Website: apple-inc
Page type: customer-info-address
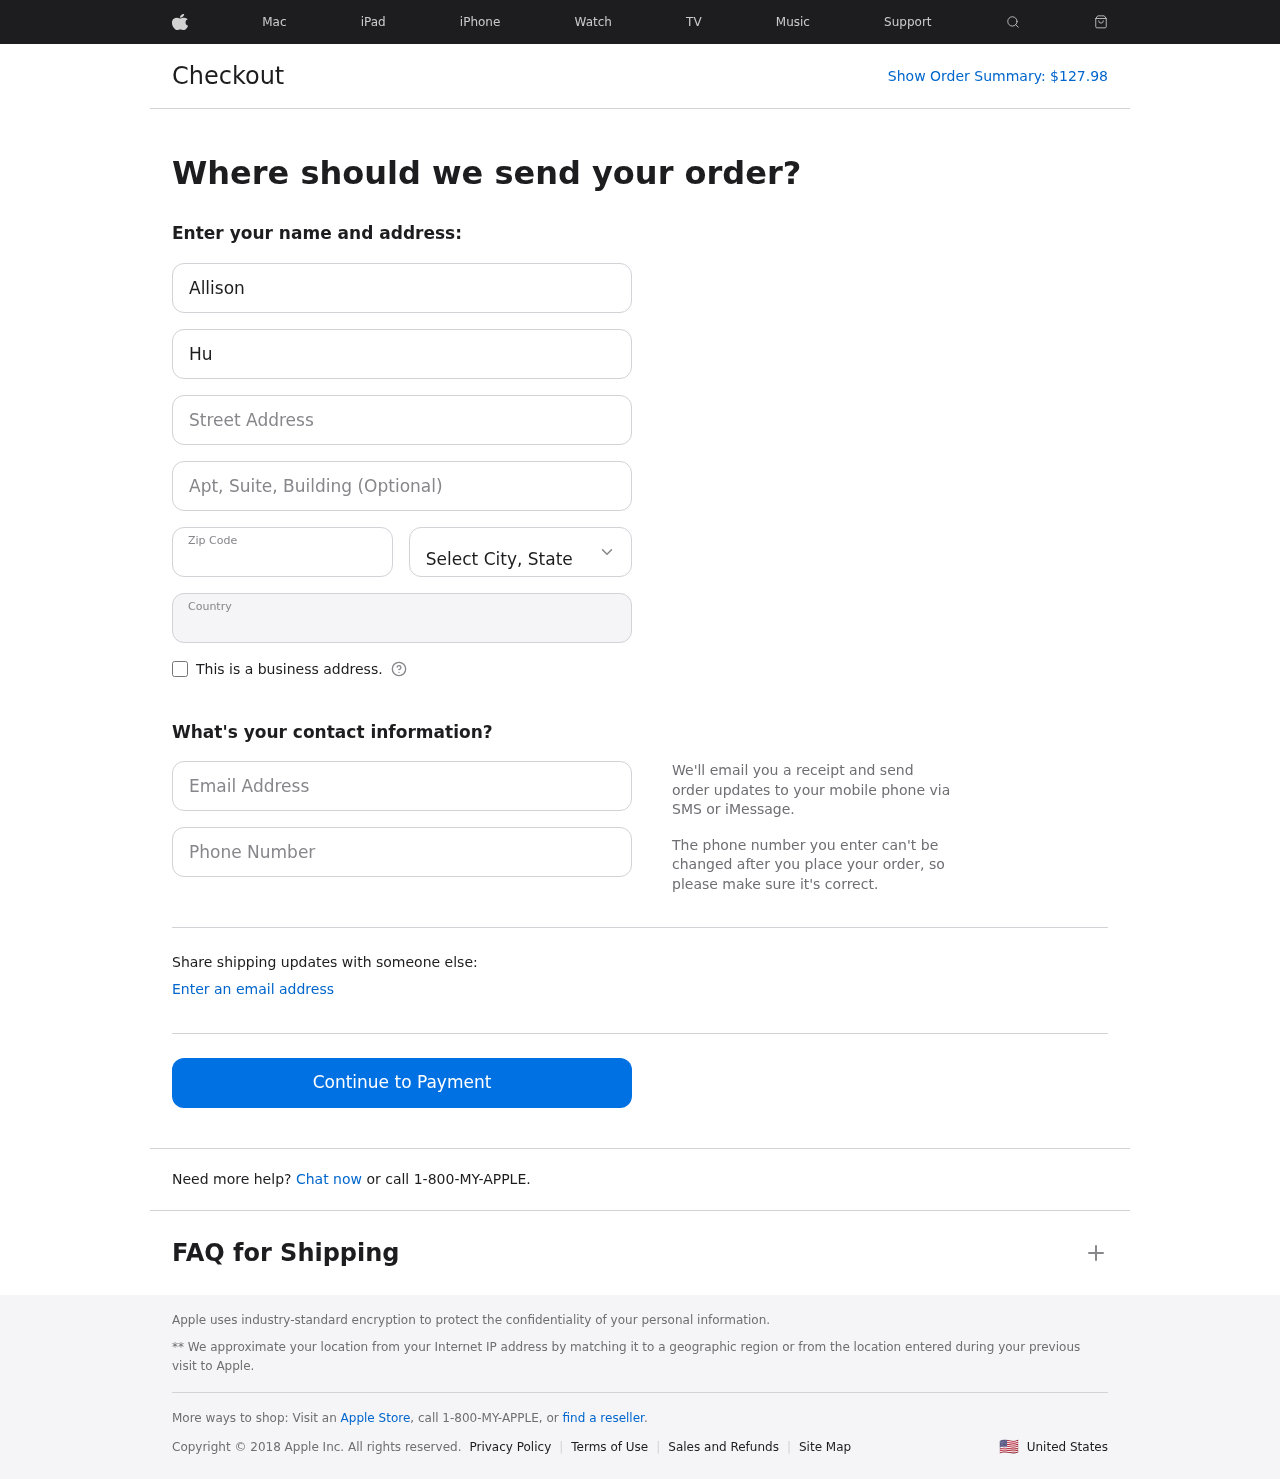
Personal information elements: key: PII_CITY_STATE
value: West Gregory, VA
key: PII_COUNTRY
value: United States
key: PII_EMAIL
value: allison_hull@yahoo.com
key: PII_FIRSTNAME
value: Allison
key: PII_LASTNAME
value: Hull
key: PII_PHONE
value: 2669974562
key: PII_POSTCODE
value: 80722
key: PII_STREET
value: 0215 Richardson Alley Apt. 860
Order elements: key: ORDER_TOTAL
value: $127.98